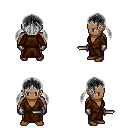
a pixel art fantasy rpg character, male body template, human, dark skin, brown robe, robe skirt, gray twin-tailed hairstyle, metal gloves, brown shoes, dagger, four views (front, back, left, right), 2x2 character sprite sheet, small pixel art, hard edges, no anti-aliasing